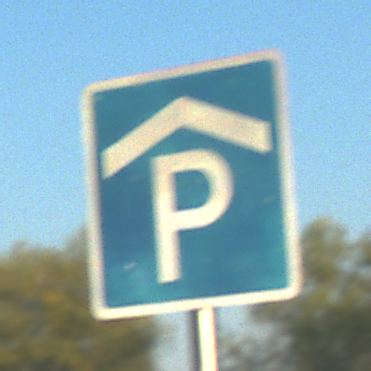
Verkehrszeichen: Parkhaus
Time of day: SunriseSunset
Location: Outdoor (RoadRail)
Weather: Clear
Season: NotSpecified
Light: Natural